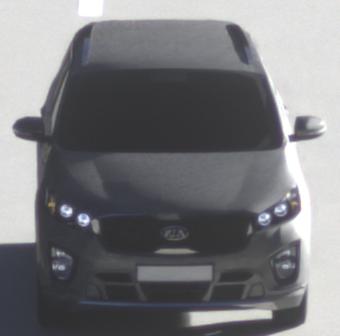
Make: KIA
Model: Sorento 2.2 CRDi
Detailed model: Sorento (UM)
Model produced from: 2015/03
Model produced until: 2017/10
Doors: 5
Color: gray
Road condition: dry road
Daytime: morning or afternoon
Contrast: medium contrast